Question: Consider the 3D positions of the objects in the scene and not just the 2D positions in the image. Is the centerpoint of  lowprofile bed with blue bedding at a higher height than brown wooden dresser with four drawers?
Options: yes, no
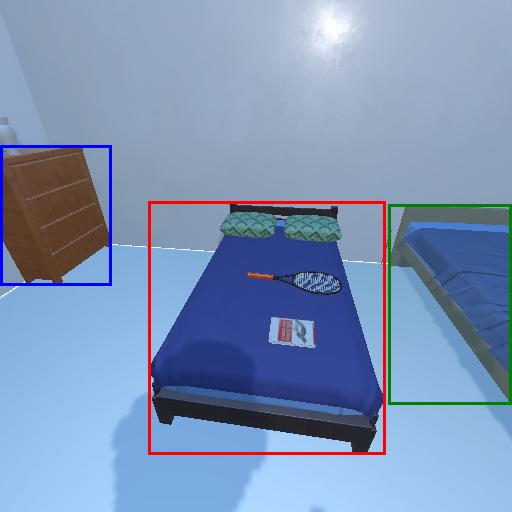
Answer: yes